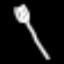
Label: fork